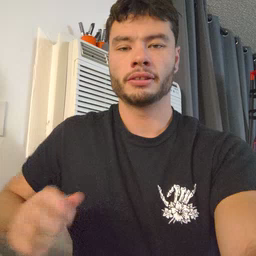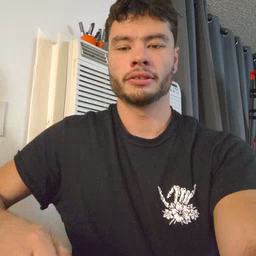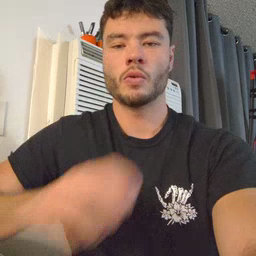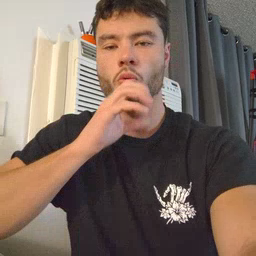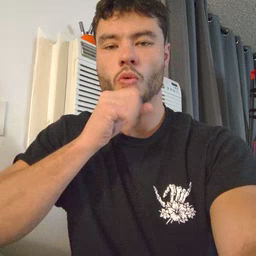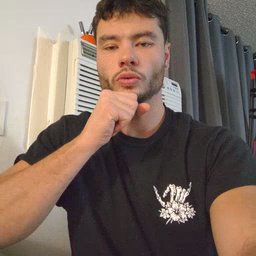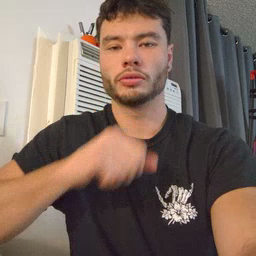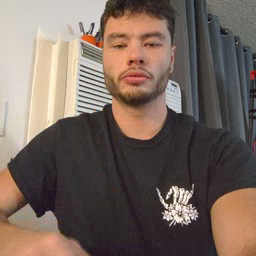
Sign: orange